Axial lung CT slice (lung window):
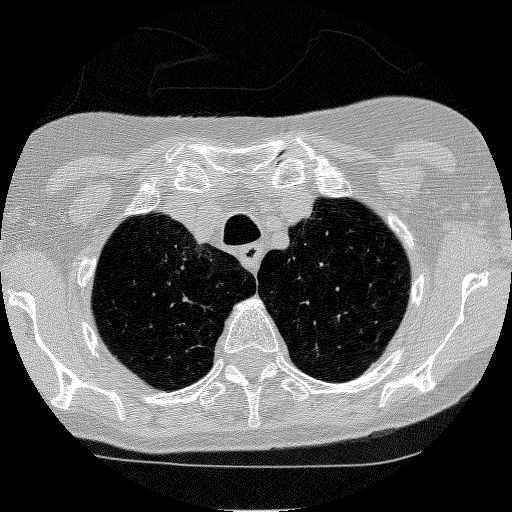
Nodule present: no